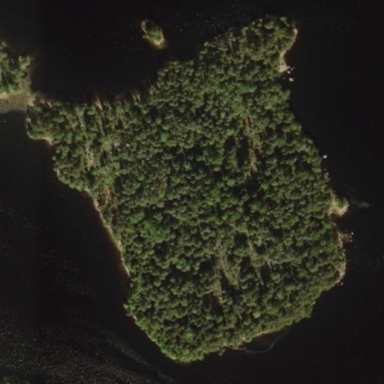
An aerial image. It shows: Image showing island.